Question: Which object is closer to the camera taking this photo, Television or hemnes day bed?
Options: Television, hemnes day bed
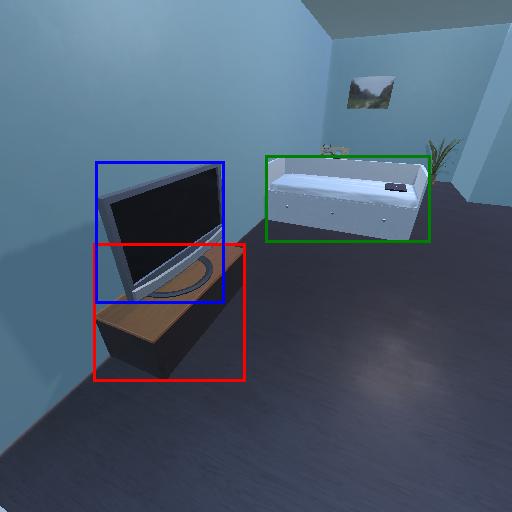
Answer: Television